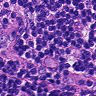
Metastatic tissue present: no